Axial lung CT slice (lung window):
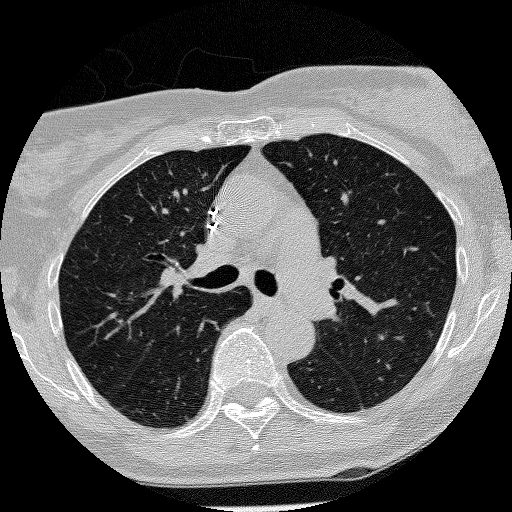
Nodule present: no